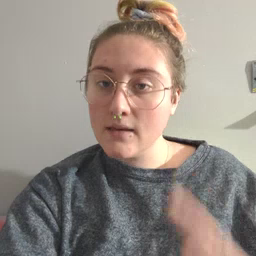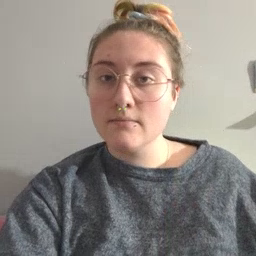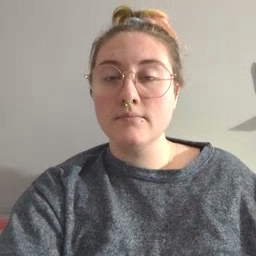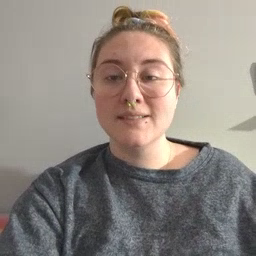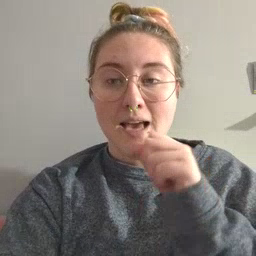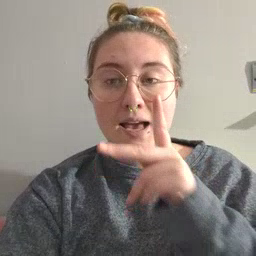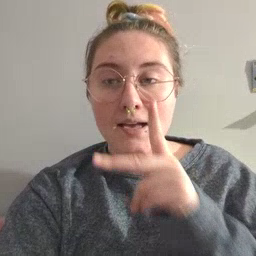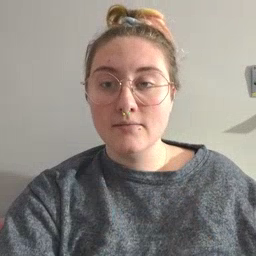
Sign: snack